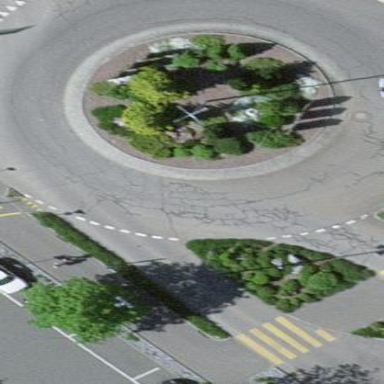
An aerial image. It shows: Tertiary road with asphalt surface leading to roundabout.